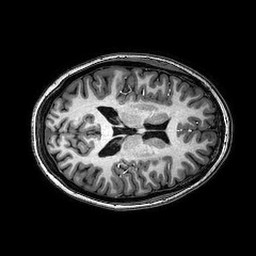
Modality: T1w
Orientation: axial
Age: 22
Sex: female
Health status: healthy
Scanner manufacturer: philips
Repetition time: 0.008184 s
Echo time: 0.00376 s